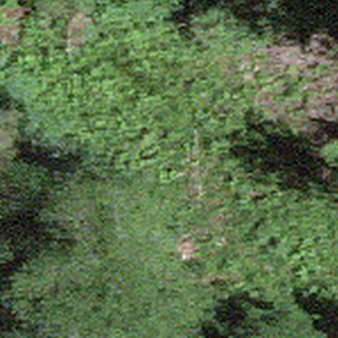
Label: other